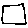
Label: square